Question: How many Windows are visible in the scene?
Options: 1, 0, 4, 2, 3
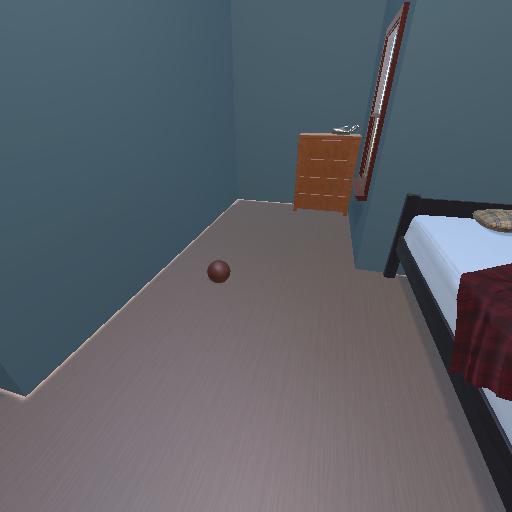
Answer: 1